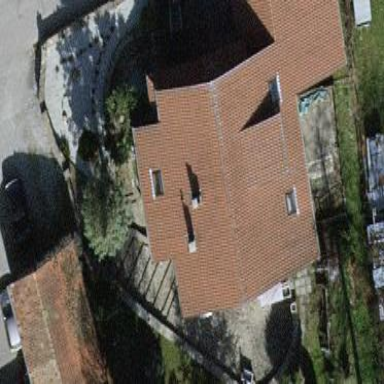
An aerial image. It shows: Detached building.